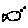
Label: fish